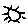
Label: sun